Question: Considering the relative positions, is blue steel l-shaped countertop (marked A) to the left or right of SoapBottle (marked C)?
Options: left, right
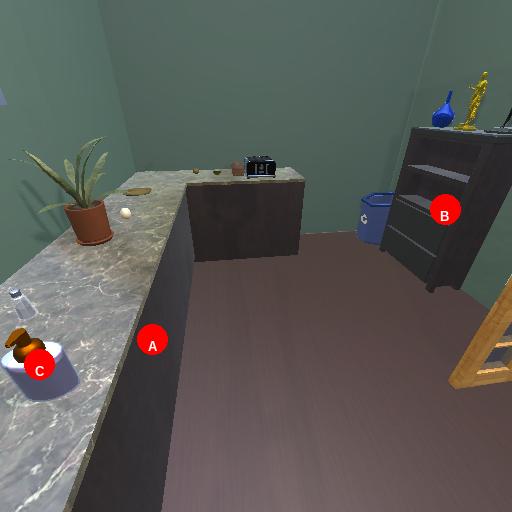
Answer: left